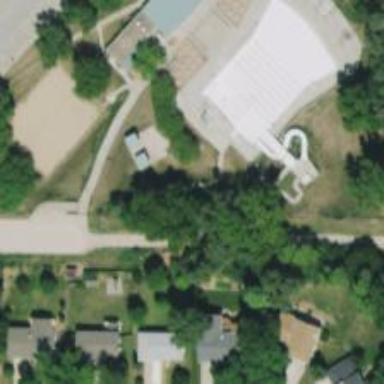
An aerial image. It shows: Swimming pool within leisure land area designed for swimming activities.